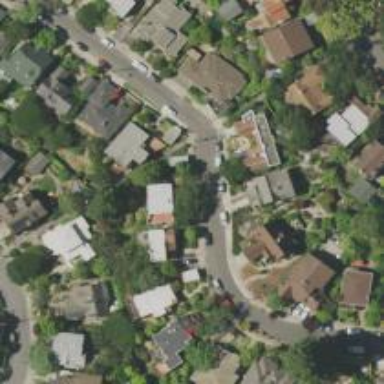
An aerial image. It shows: Neighborhood.